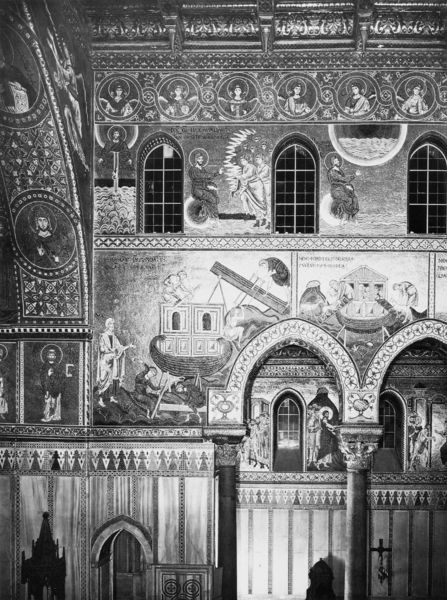
Titel: Mosaiken im Sanktuarium und Langhaus des Doms von Monreale
Standort: Monreale, Dom (EU - I - Sizilien)
Schlagwörter: flügel, weiß, fenster, glas, grau, licht, raum, schwarz, säule, gebäude, haus, malerei, innenraum, kirche, decke, boot, kreis, rund, engel, schiff, bogen, rundbogen, kuppel, verzierung, wandmalerei, stuck, foto, fotografie, bögen, eingang, offen, kreuz, dom, schwarzweiß, mosaik, altar, kathedrale, heiligenschein, spitzbogen, wandaufriss, christus, jesus, heiliger, heilige, fresko, heilig, wandbild, sakral, deckenmalerei, kriche, arche, noah, byzanz, sintflut, ravenna, byzantinische kunst, 1111111111111111111111111111111111111111, 11111111112222222222333333333344444444445555555555, spitzbogen#byzanz